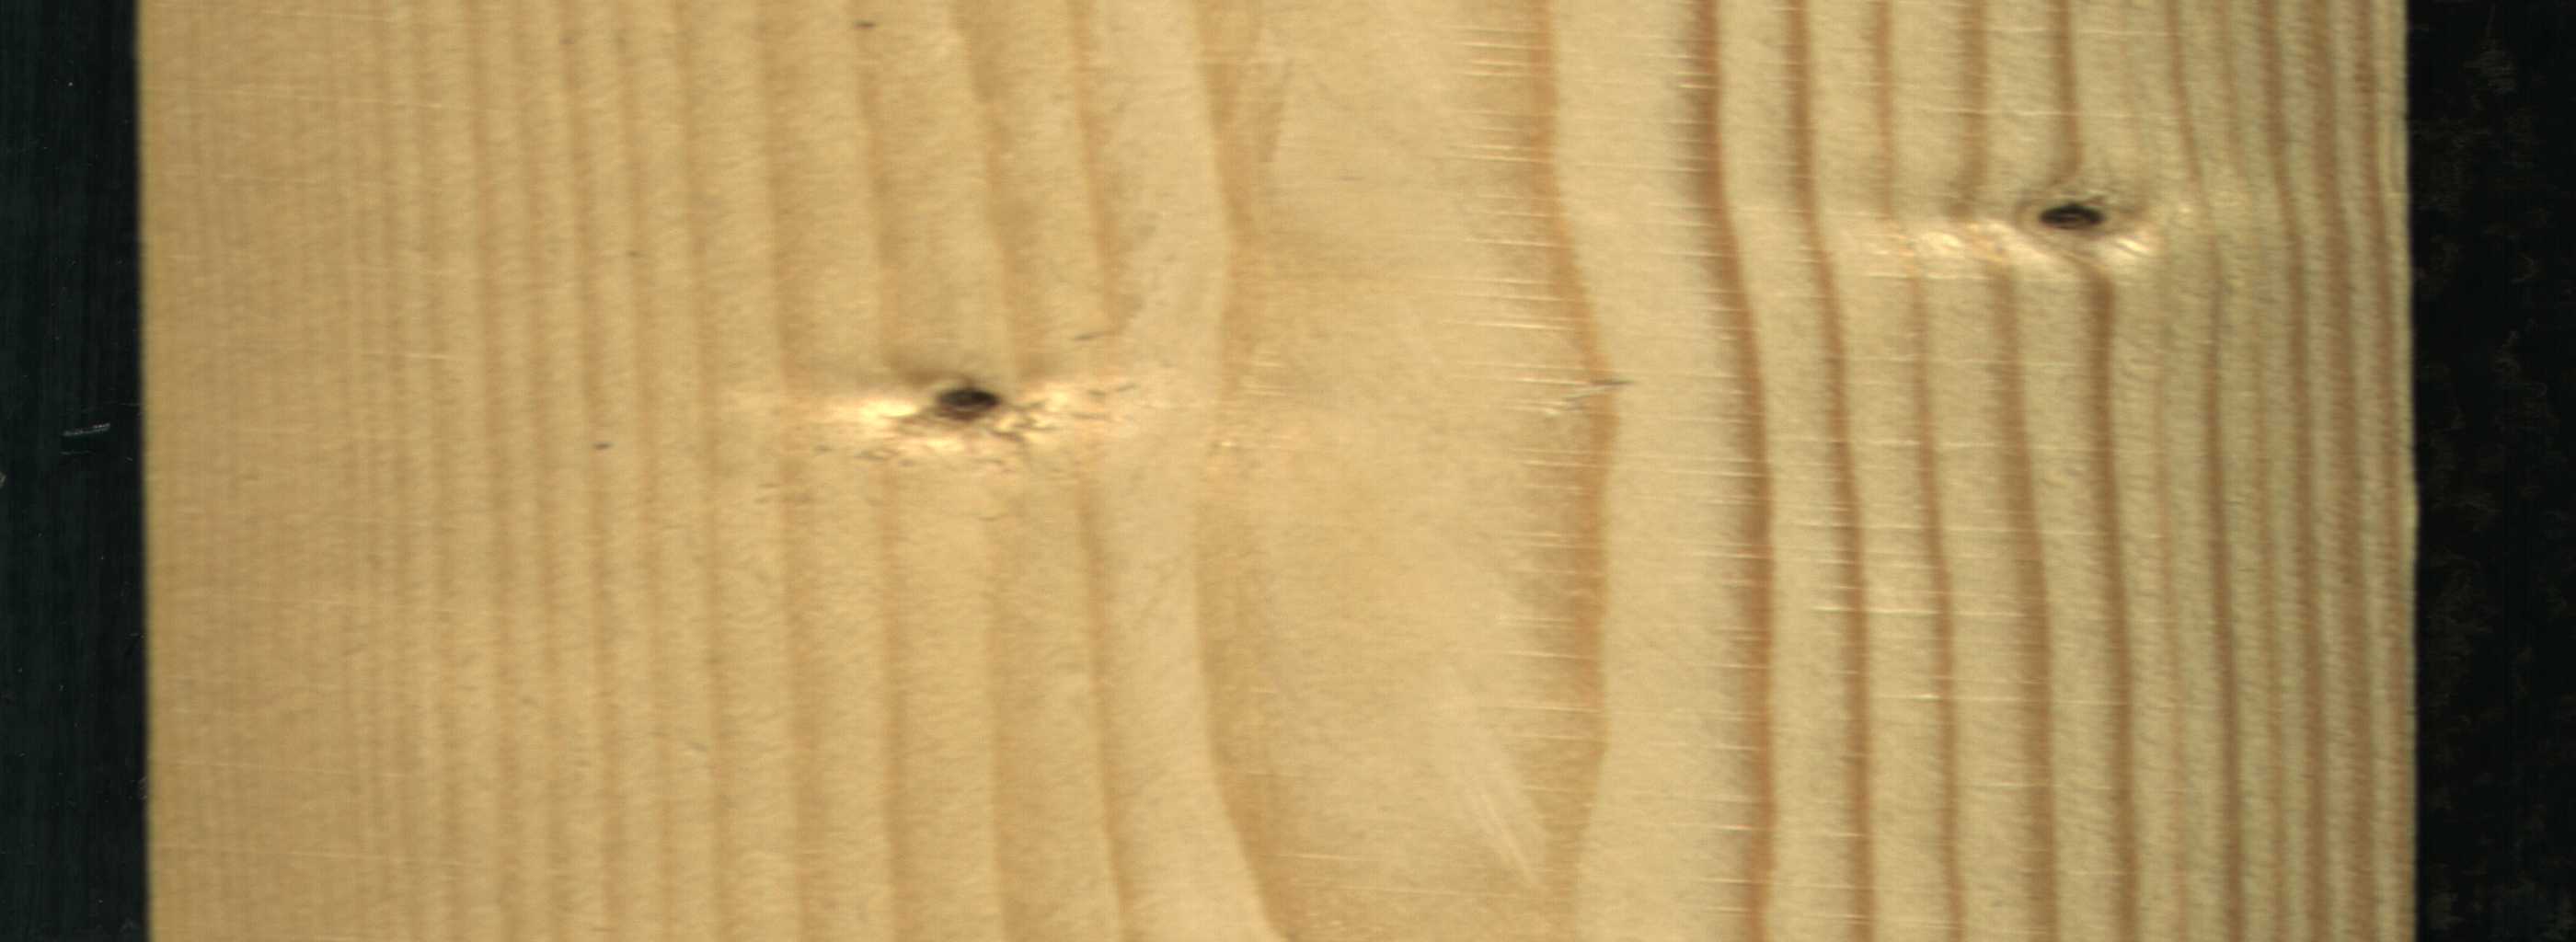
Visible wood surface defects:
Dead_Knot
Dead_Knot